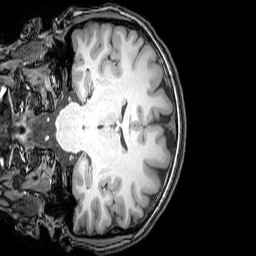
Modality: T1w
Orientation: coronal
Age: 24
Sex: female
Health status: healthy
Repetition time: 0.081 s
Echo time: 0.037 s